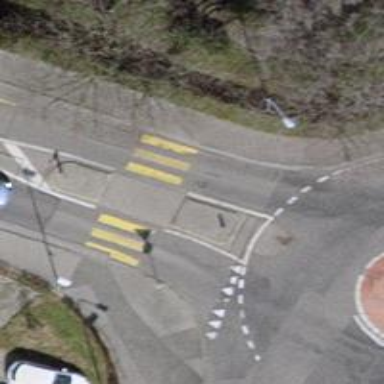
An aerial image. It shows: Uncontrolled zebra crossing with central island.